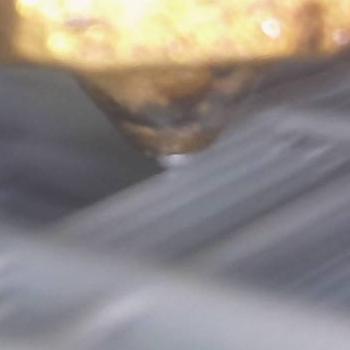
Flow rate: 178%